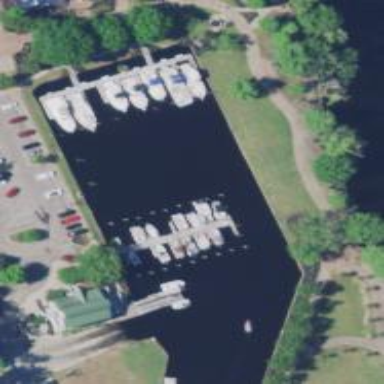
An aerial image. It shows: Marina on leisure land.